Question: I am trying to predict the number of likes on a post in a social network basing on both on numerical features and text features. Now I have dataframe with required features, but I don't know what to do with posts text data. Should I vectorize it/do smth else in order to get a suitable train matrix? I am going to use LinearSVC from sklearn for analysis.

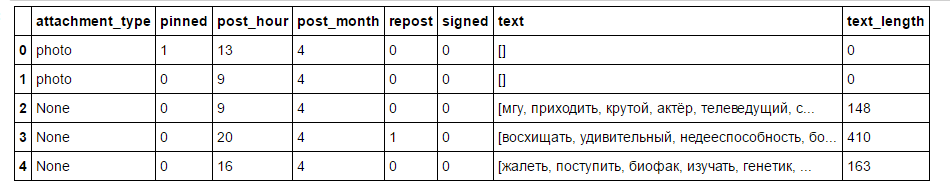
Answer: There are a lot of different ways you can transform your text features into numerical ones.
One of the most common ways is the Bag of Words approach. Where you transform your text into an array with the occurrences of each word.
If you are using scikit-learn I recommend you reading their <URL>.
Also look at the <URL> for more complex ways to process your text data.